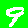
Digit: 9